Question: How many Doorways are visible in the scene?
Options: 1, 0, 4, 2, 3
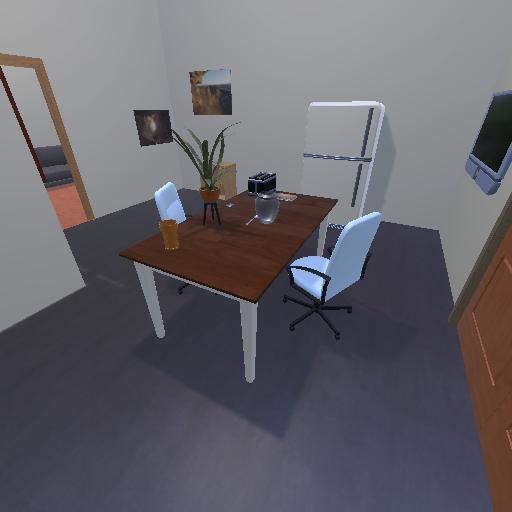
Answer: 1